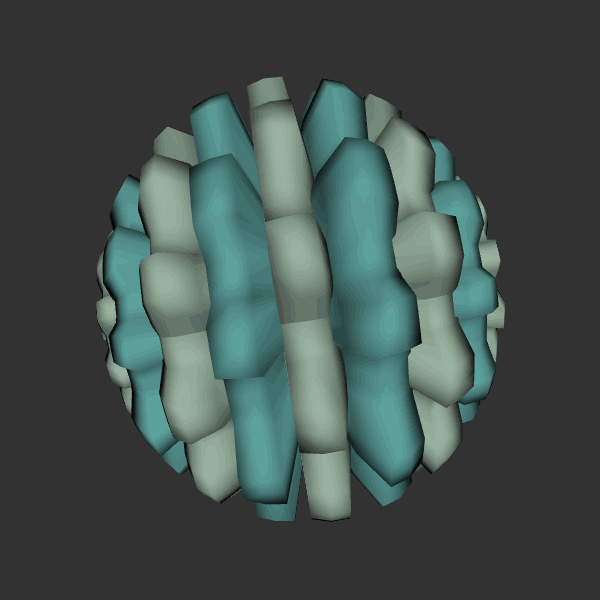
Background: dark